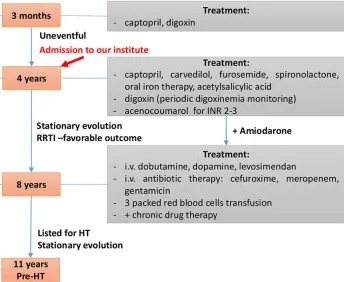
Summative timeline showcasing key findings of the patient's evolution and detailed treatment (case 1).
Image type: chart (chart)